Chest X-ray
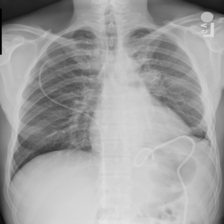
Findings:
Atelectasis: negative
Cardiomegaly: negative
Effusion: negative
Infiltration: negative
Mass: negative
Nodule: negative
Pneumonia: negative
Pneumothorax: positive
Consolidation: negative
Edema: negative
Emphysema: negative
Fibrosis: negative
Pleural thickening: negative
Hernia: negative